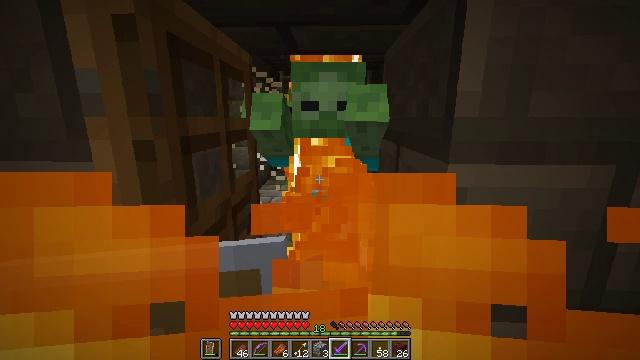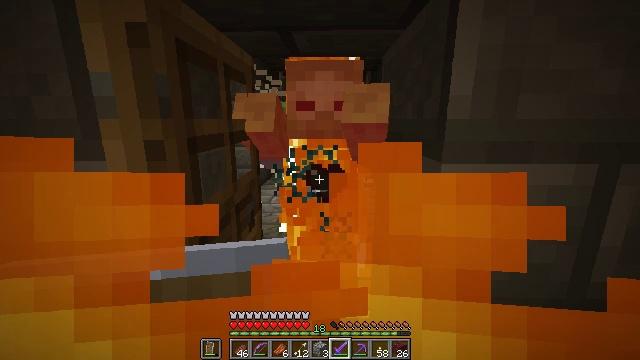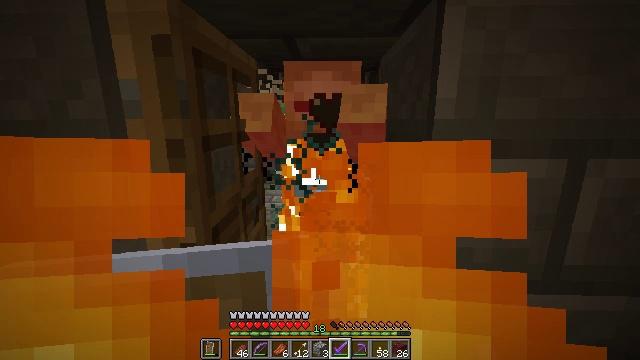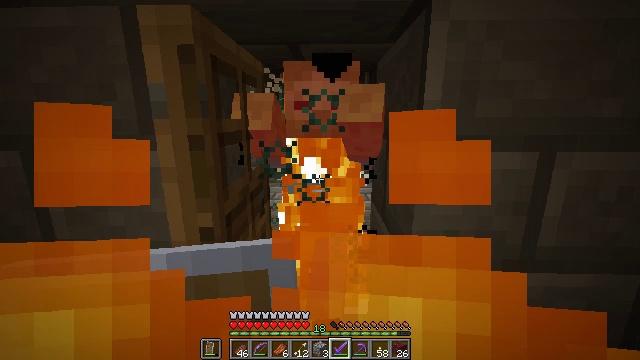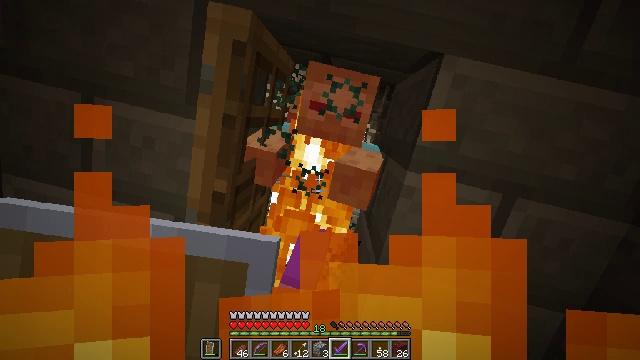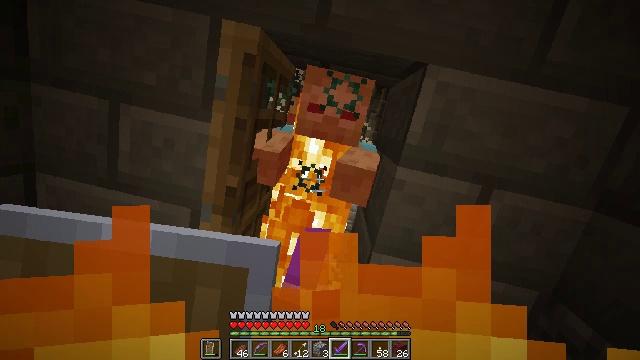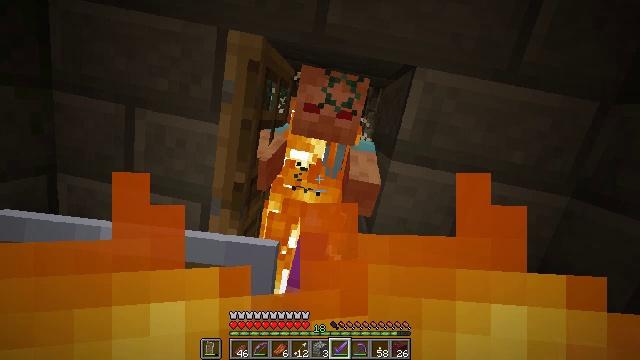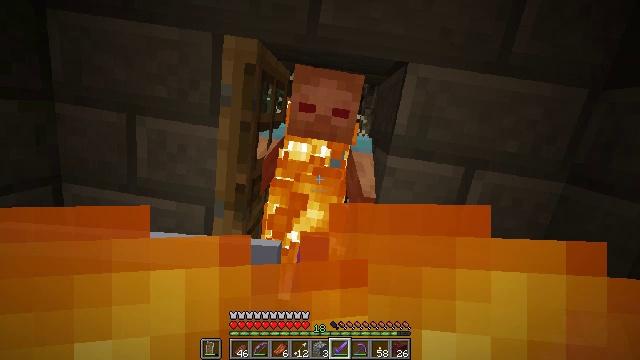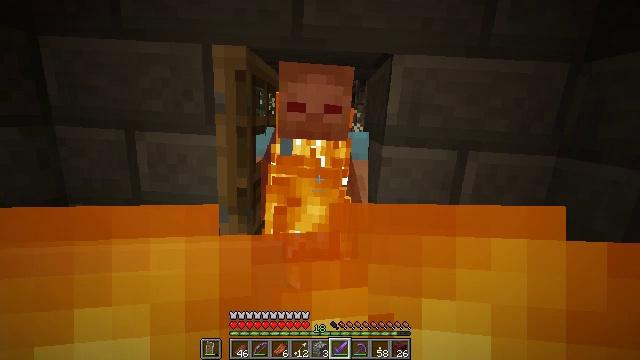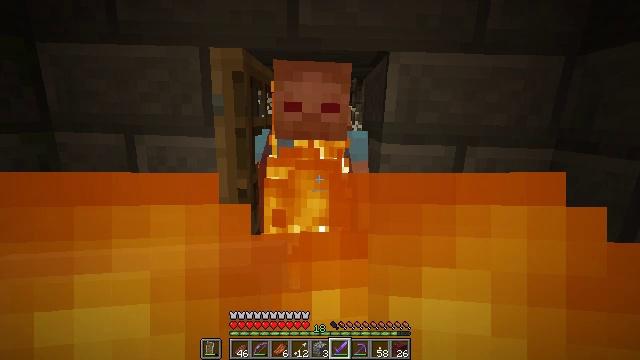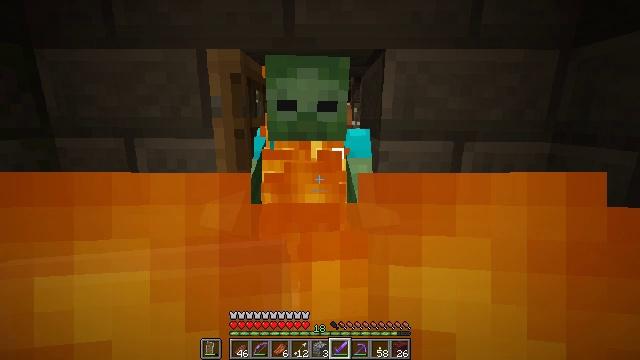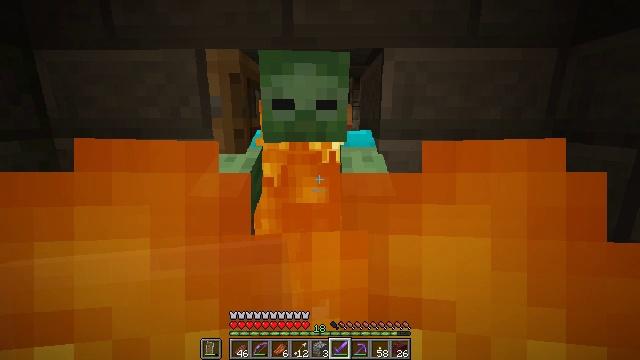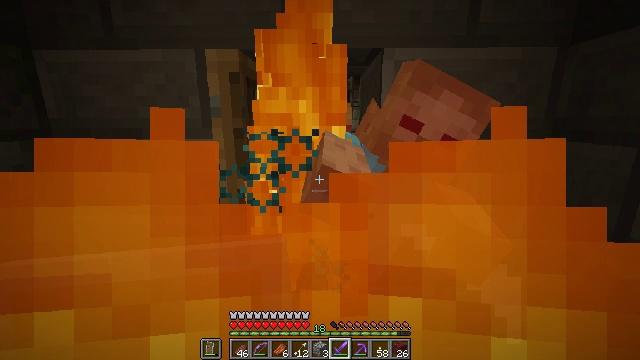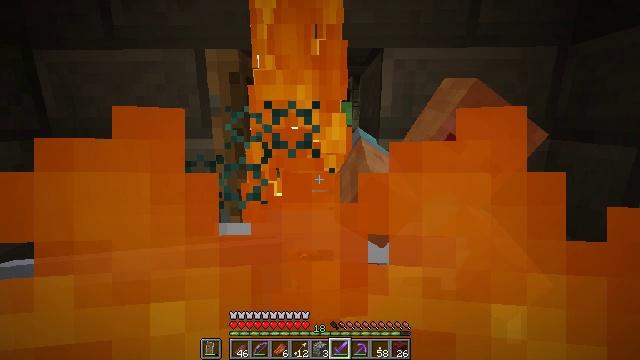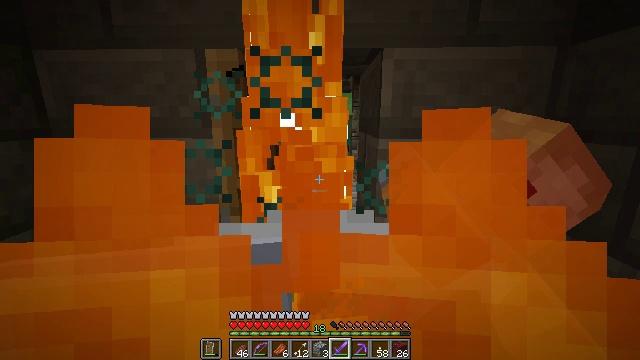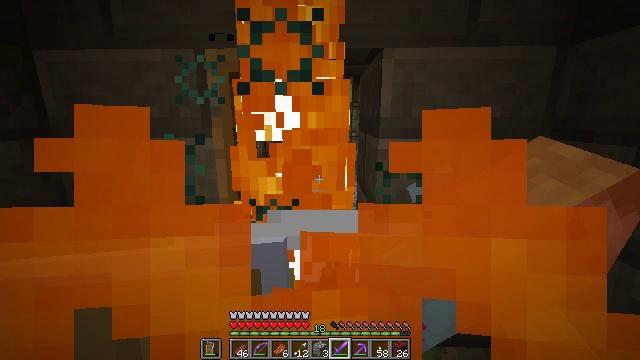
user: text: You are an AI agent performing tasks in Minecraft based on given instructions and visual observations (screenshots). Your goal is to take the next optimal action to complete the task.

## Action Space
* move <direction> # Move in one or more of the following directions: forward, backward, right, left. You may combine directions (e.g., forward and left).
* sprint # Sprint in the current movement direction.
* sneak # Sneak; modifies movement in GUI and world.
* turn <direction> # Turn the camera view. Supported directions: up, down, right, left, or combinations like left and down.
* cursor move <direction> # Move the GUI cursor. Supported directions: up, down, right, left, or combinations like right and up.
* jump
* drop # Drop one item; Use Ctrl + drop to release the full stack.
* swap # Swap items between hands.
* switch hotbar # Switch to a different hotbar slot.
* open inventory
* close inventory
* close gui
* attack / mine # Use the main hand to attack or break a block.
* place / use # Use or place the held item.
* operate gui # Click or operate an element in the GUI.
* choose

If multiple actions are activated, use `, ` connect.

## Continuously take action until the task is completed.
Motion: motion action
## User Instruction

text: Combat the zombie.
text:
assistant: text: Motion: move back, attack / mine
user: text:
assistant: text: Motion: move back, attack / mine
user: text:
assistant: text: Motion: move back, attack / mine
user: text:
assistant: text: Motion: move back, attack / mine
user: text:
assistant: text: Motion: attack / mine
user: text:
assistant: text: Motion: no_op
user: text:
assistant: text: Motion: attack / mine
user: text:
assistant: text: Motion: attack / mine
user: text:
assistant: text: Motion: attack / mine
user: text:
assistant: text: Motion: no_op
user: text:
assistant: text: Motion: no_op
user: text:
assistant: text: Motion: attack / mine
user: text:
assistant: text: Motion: attack / mine
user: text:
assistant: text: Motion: attack / mine
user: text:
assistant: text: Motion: attack / mine
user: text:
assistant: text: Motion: attack / mine
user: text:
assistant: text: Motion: attack / mine
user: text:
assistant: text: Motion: attack / mine
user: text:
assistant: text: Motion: no_op
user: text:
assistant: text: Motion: attack / mine
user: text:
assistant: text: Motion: attack / mine
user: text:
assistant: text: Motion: attack / mine
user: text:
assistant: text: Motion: attack / mine
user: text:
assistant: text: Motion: attack / mine
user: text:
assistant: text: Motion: attack / mine
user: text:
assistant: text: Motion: no_op
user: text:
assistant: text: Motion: attack / mine
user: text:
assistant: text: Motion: attack / mine
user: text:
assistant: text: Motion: attack / mine
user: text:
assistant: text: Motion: no_op